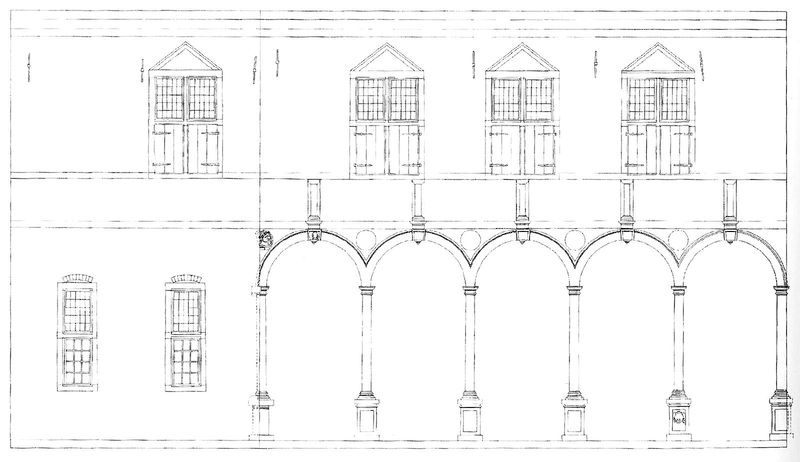
Titel: Schloss Myllendonk in Korschenbroich
Standort: Korschenbroich (EU - D - NRW)
Schlagwörter: fenster, skizze, säulen, zeichnung, dach, gebäude, haus, architektur, gitter, fensterläden, bogen, giebel, linien, rundbogen, arches, windows, balken, durchgang, bögen, palast, entwurf, arkaden, kapitelle, studien, building, plan, aufriss, zweigeschossig, arkarden, bogengang, wandgliederung, tondi, triangle